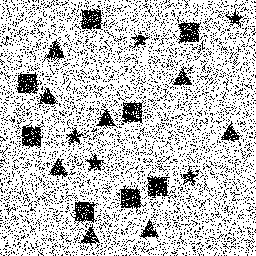
Squares: 8
Triangles: 8
Stars: 5
Total shapes: 21